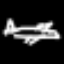
Label: airplane